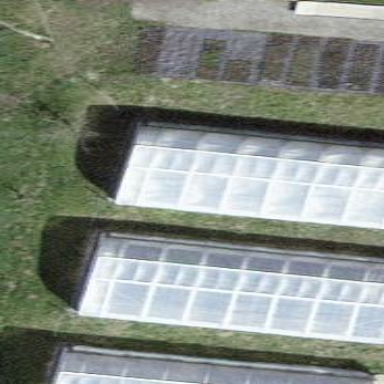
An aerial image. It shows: Greenhouse.